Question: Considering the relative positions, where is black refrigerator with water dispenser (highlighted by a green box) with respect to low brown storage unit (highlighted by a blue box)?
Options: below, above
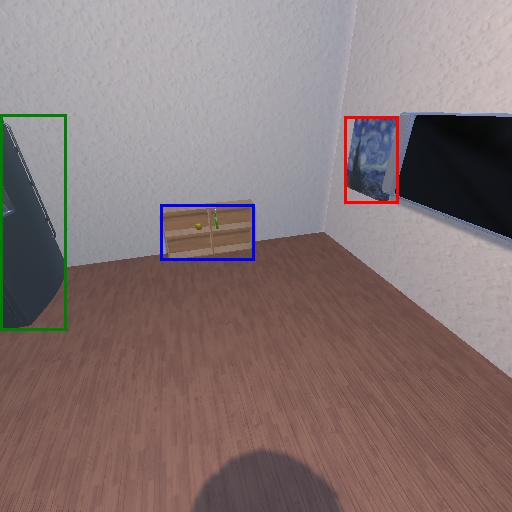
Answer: below